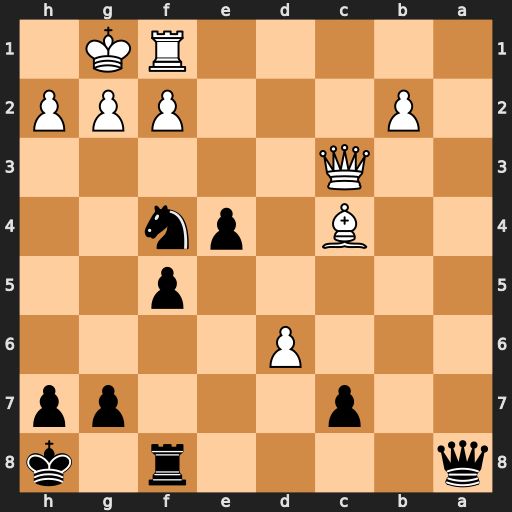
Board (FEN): q4r1k/2p3pp/3P4/5p2/2B1pn2/2Q5/1P3PPP/5RK1
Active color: b
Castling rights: -
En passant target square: -
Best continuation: e3 f3 e2